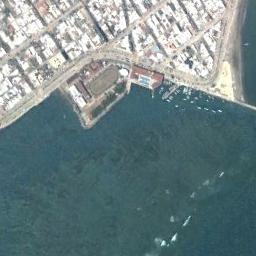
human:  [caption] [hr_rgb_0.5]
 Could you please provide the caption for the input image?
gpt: The beach is slender .

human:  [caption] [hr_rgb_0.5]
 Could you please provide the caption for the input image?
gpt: The type of beach is plain coast and the residential area is on the beach .

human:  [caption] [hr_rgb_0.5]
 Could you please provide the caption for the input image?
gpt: Turquoise sea and neatly arranged coast of buildings .

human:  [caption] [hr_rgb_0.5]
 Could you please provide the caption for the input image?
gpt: Many buildings scattered around the beach .

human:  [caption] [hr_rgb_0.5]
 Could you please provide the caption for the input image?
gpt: Many buildings  are beside the beach .